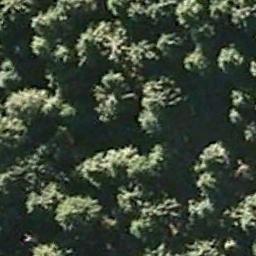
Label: forest